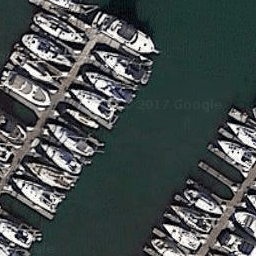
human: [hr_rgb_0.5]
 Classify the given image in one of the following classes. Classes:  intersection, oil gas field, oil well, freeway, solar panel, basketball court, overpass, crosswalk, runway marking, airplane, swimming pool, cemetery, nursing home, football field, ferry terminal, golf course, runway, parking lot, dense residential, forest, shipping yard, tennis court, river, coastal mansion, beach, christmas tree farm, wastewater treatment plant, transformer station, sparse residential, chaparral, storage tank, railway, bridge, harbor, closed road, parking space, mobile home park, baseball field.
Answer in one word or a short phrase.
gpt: harbor